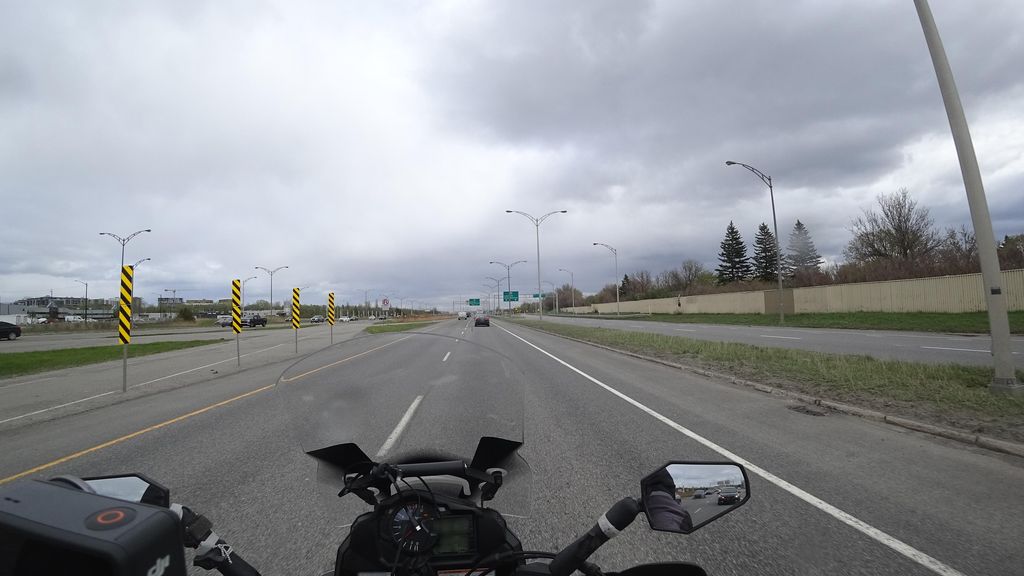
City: quebec_city